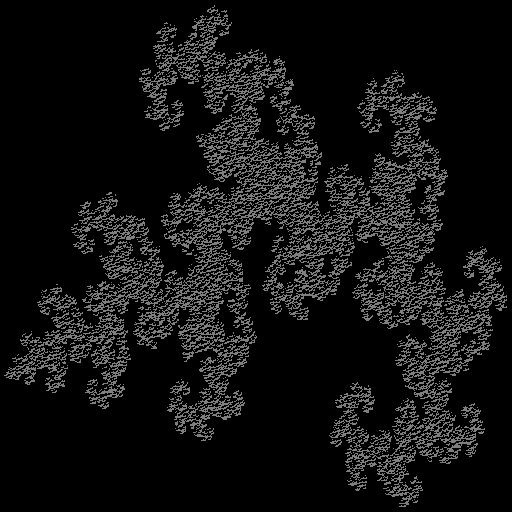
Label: a2